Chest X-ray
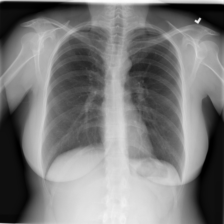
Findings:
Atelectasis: negative
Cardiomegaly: negative
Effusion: negative
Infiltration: negative
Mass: negative
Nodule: negative
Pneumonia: negative
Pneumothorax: negative
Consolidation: negative
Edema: negative
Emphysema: negative
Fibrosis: negative
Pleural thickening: negative
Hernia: negative